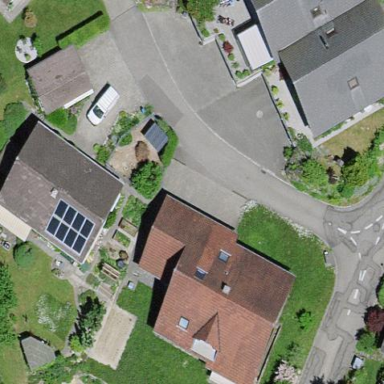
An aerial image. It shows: Residential building.